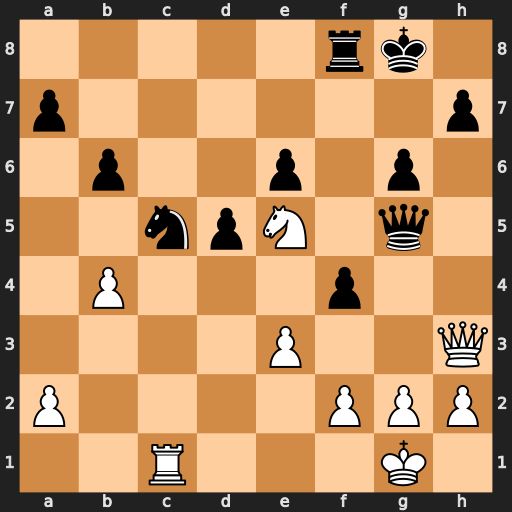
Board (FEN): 5rk1/p6p/1p2p1p1/2npN1q1/1P3p2/4P2Q/P4PPP/2R3K1
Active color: w
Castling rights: -
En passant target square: -
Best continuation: Nf3 Qe7 bxc5